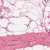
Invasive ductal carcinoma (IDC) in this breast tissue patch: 0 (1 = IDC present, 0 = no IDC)